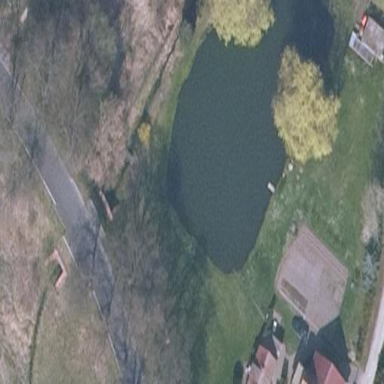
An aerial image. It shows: Peaceful pond surrounded by nature.